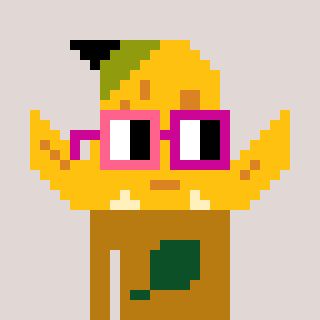
a pixel art character with square pink and red glasses, a banana-shaped head and a gold-colored body on a warm background